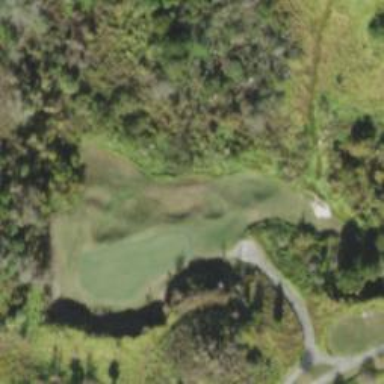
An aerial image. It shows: Service road used as golf cart path.